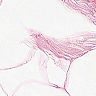
Metastatic tissue present: no